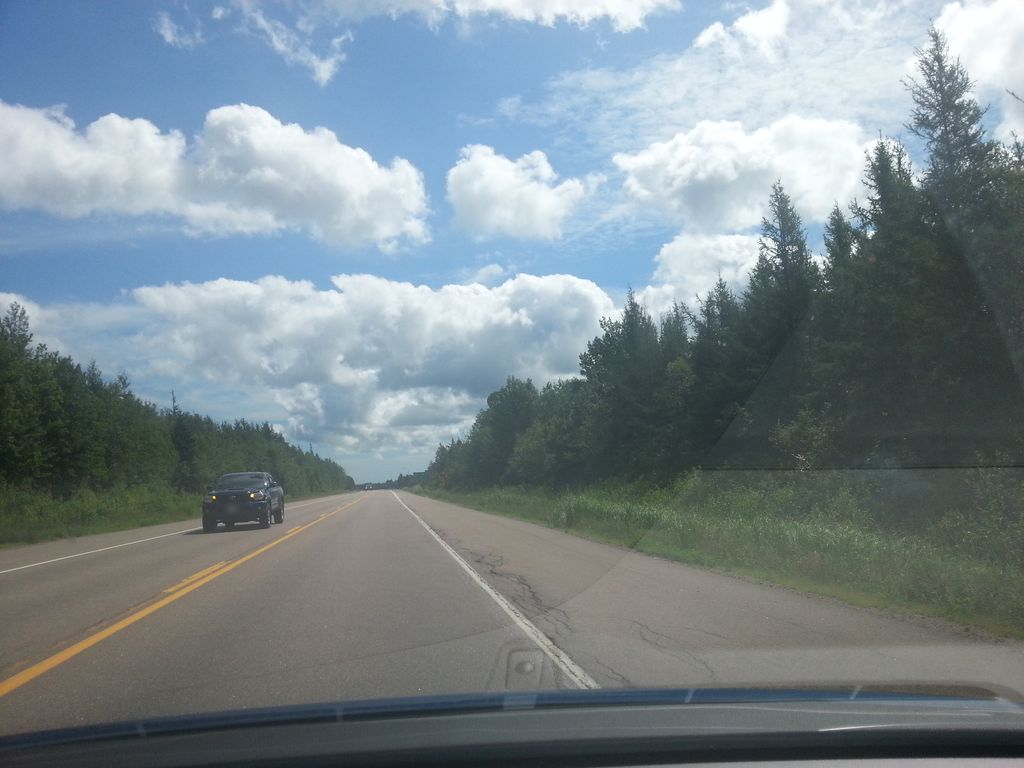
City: charlottetown